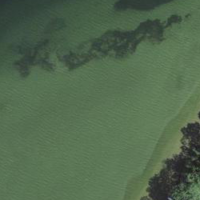
EUNIS habitat code: 14
Species observed at this site:
Rhamnus cathartica